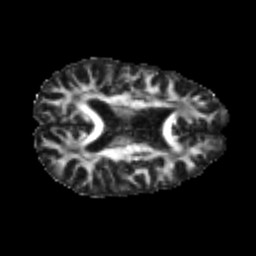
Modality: FA
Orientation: axial
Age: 22
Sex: male
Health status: healthy
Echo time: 0.074 s